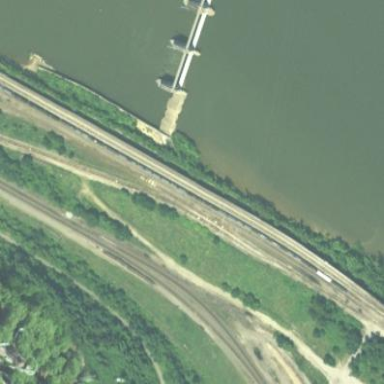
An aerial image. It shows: Man-made bridge.